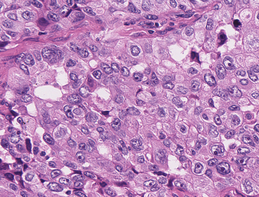
Tumor epithelial tissue: yes
Tumor-associated stroma tissue: yes
Normal tissue: no